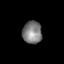
Tissue: skin
Cell type: Epithelial cells
Senescence score: 0.2687
Nuclear area (px): 431
Mean DAPI intensity: 124.153